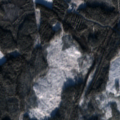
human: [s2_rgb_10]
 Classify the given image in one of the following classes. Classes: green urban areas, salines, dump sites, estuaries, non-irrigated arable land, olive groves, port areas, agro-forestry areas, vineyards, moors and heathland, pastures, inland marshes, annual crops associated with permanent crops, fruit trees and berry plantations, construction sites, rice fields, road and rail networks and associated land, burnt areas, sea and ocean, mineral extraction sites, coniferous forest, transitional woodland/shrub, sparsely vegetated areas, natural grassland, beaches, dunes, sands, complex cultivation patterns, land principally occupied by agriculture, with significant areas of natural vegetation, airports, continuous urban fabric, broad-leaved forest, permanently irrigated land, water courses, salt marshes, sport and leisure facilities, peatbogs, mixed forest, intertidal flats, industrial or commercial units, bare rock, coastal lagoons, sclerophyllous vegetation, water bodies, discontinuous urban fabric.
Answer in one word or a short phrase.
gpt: coniferous forest, mixed forest, transitional woodland/shrub